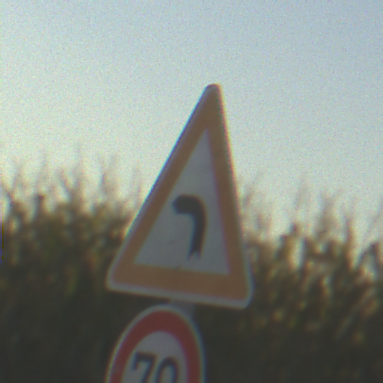
Verkehrszeichen: KurveLinks
Zusatzzeichen unten: Geschwindigkeit70
Umgebung: Outdoor, RoadRail
Tageszeit: SunriseSunset
Wetter: Clear
Licht: Natural
Jahreszeit: NotSpecified
Kontrast: HighContrast